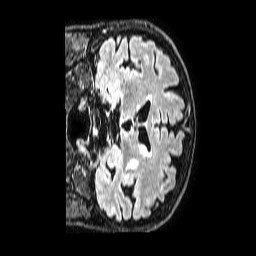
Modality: FLAIR
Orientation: coronal
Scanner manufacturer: philips
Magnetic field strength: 1.5 T
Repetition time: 4.8 s
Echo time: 0.3 s